Field crop: maize
Growth stage: 2
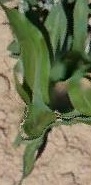
Species: maize